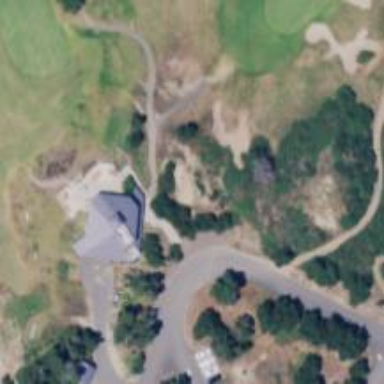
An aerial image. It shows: Golf cartpath that is also road path.